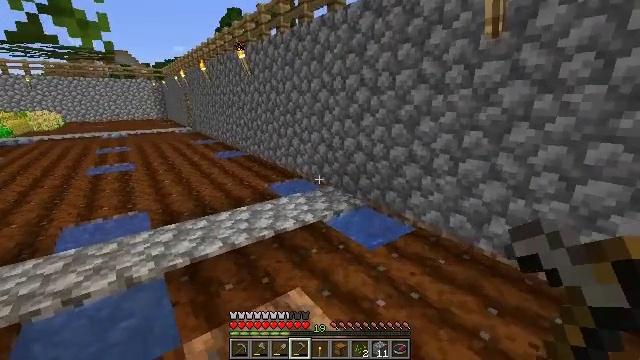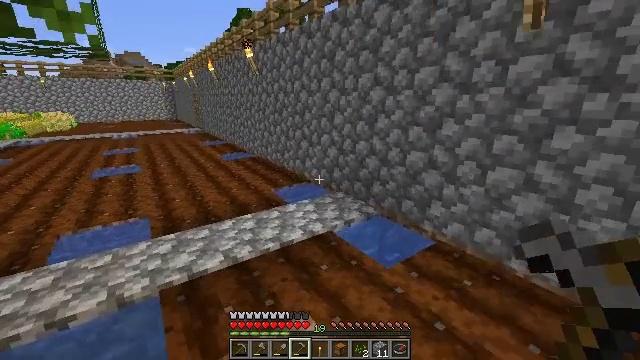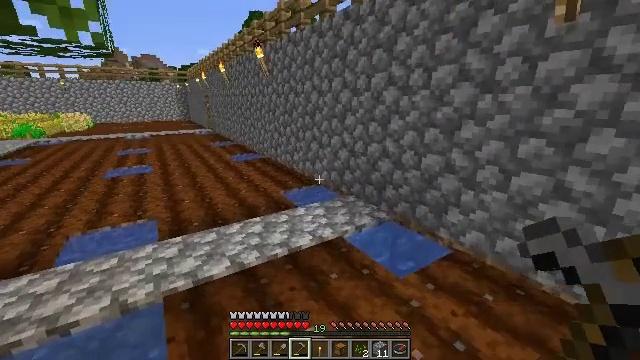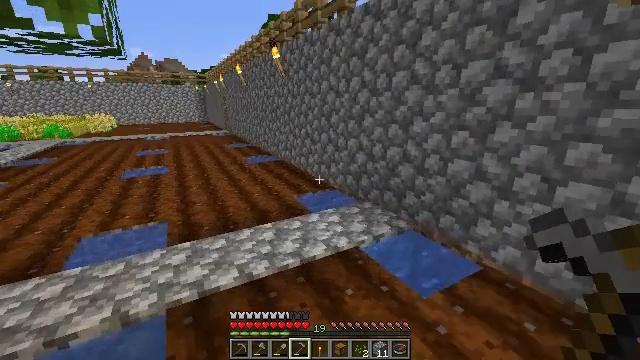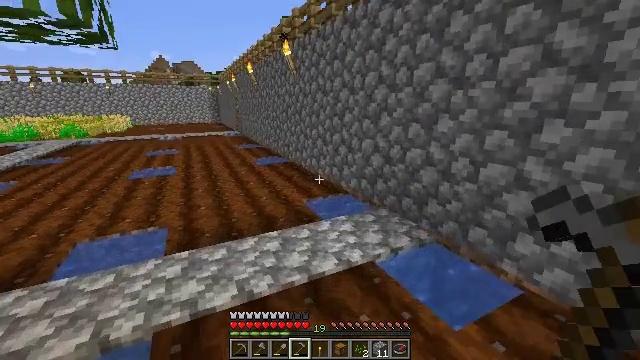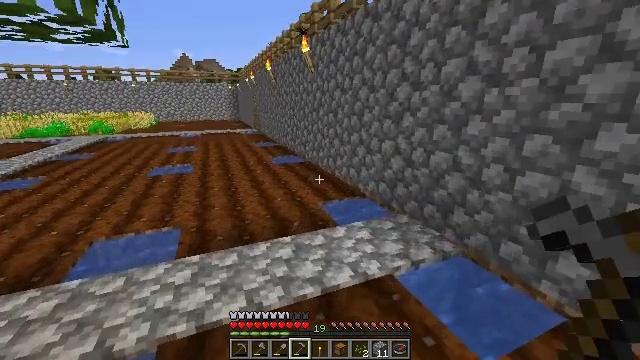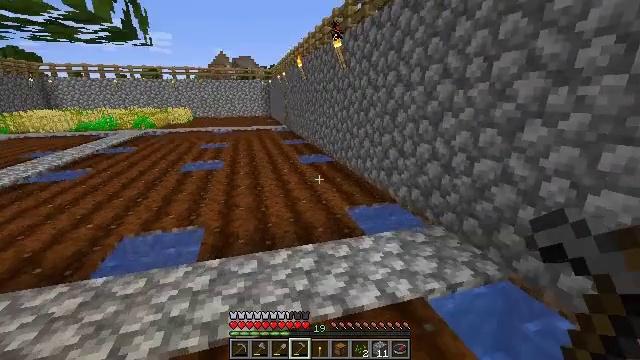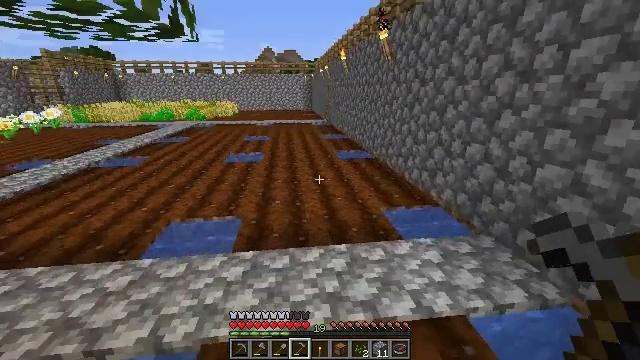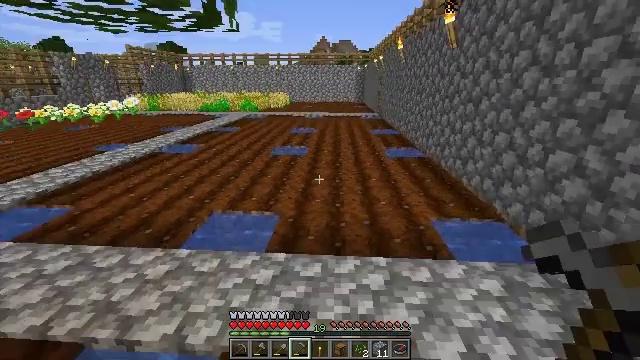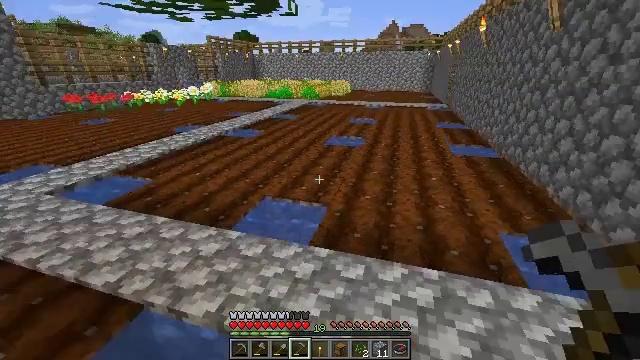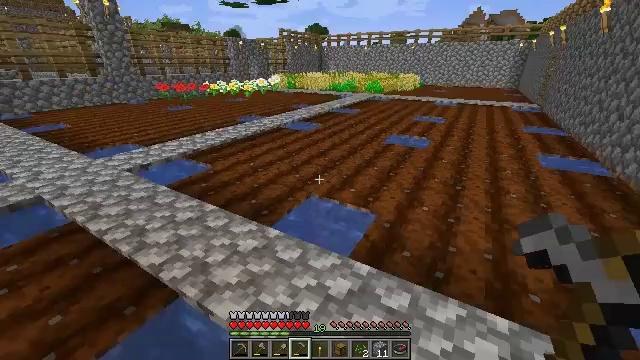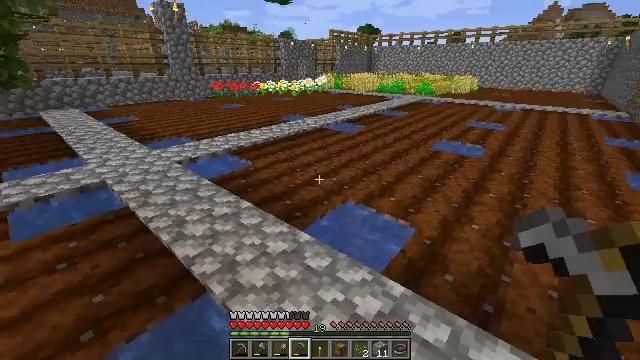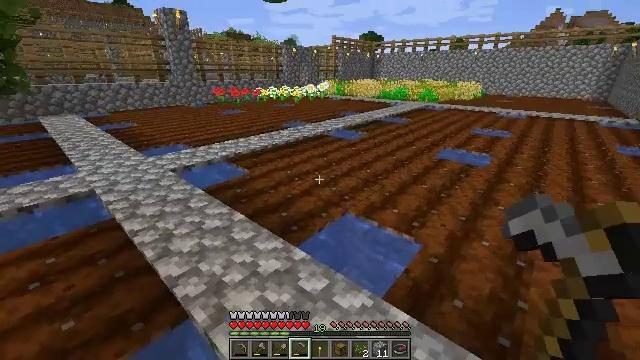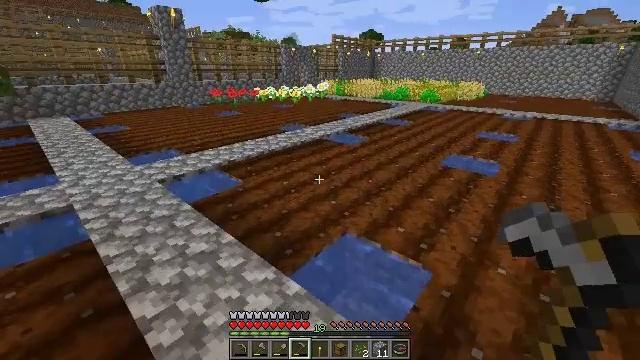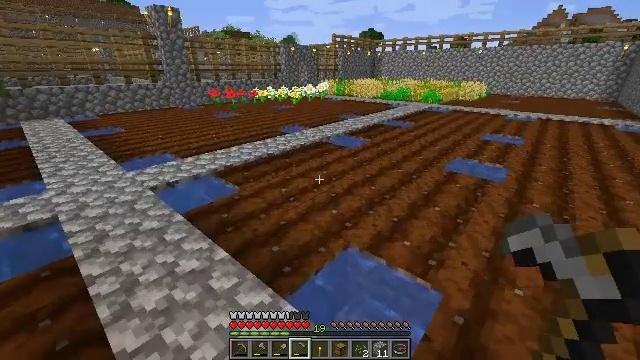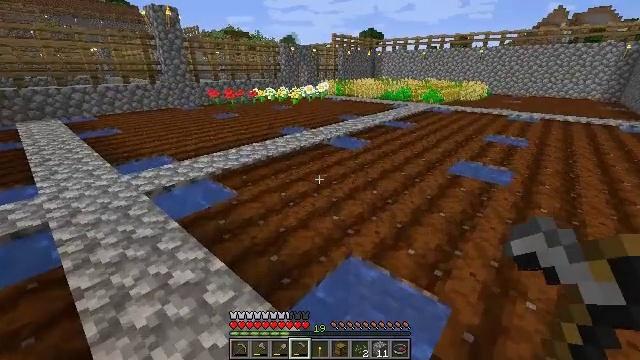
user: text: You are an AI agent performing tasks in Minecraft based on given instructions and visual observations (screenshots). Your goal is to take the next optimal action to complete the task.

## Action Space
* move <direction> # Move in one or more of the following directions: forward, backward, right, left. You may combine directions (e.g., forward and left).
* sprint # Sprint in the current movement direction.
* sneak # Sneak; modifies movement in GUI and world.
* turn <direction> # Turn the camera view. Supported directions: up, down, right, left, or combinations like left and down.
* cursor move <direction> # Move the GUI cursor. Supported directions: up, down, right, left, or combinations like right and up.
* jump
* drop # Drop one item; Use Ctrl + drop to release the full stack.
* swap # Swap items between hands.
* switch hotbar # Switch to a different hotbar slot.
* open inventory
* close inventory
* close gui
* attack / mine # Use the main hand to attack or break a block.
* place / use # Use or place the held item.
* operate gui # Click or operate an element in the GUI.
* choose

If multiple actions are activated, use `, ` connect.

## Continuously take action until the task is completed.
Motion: motion action
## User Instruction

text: Break the oxeye daisy to gather it.
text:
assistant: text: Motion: move forward, turn left
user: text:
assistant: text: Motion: move forward, turn left
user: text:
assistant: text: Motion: move forward, turn left
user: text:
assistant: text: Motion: move forward, turn left
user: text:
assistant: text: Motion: move forward, turn left
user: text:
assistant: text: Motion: move forward, turn left
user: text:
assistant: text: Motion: move forward, turn left and down
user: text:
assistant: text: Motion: move forward, turn left and down
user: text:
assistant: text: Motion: move forward, turn left and down
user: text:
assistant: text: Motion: move forward, turn left and down
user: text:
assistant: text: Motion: move forward, turn left
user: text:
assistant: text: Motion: move forward, turn up
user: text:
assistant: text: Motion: move forward
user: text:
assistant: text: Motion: move forward
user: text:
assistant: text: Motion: move forward
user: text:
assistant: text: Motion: move forward
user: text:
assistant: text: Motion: move forward, turn left
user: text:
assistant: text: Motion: turn left
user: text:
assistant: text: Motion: turn left and up
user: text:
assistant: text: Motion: turn left
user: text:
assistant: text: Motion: turn left
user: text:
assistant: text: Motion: no_op
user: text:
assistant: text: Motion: no_op
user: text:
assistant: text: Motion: no_op
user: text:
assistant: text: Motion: no_op
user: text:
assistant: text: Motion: no_op
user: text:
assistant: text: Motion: no_op
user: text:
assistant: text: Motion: no_op
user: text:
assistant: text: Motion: no_op
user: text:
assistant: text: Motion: move forward